Question: I have an old project that comes with its own screensaver. The GUI application for the project has an option to "Configure screensaver" that should bring up my screensaver configuration window (that you would normally get from a Control Panel -> Display -> Personalization -> Screensaver -> Settings.)
To display the configuration window, one needs to call the screensaver process with the '/c' parameter as <URL>. The screensaver itself is placed into the system directory, i.e. '"C:\Windows\System32"'.
So to emulate this from my (32-bit) GUI application I do the following:
'''
//Error checks are omitted for brevity
BOOL bResult = FALSE;
TCHAR buffSysFldr[MAX_PATH];
buffSysFldr[0] = 0;
::GetSystemDirectory(buffSysFldr, SIZEOF(buffSysFldr));
//Make the path, which basically becomes:
// "C:\Windows\System32\mysvr.scr" /c
TCHAR buff[MAX_PATH];
buff[0] = 0;
::StringCbPrintf(buff, sizeof(buff), L""%s\mysvr.scr" /c", buffSysFldr);
STARTUPINFO si = {0};
PROCESS_INFORMATION pi = {0};
ZeroMemory(&si,sizeof(si));
ZeroMemory(&pi,sizeof(pi));
si.cb = sizeof(si);
PVOID OldValue;
Wow64DisableWow64FsRedirection(&OldValue);
//And run it
if(CreateProcess(NULL, buff, NULL, NULL, FALSE,
NORMAL_PRIORITY_CLASS | CREATE_NEW_CONSOLE,
NULL, NULL, &si, &pi))
{
//Success
bResult = TRUE;
}
Wow64RevertWow64FsRedirection(OldValue);
CloseHandle(pi.hProcess);
CloseHandle(pi.hThread);
'''
When I deploy it to the Windows 7 machine, the code above returns 'bResult = TRUE' but my screensaver's configuration window is never shown.
I tried it on both 32-bit and 64-bit Windows 7 thinking that Wow64 redirection has something to do with it, but it still didn't change the outcome.
Any idea why this doesn't work?
PS. When I copy and paste that command into a command prompt it runs just fine and displays my configuration window w/o a problem:

After further review, it turns out that the issue seems to be connected to the fact that my GUI applications runs with <URL>, which seems to be the reason why the screensaver's configuration window is not shown. If I run my GUI app with its regular Medium integrity level, or 'S-1-16-8192', the configuration window shows OK.
Otherwise, I can see that my screensaver's <URL> is never called.
Since integrity level was introduced to prevent processes with lower levels to send messages to processes with higher levels, evidently the screensaver configuration mechanism tries to send some messages to my GUI app (for whatever undocumented reason) and fails and then silently fails as well ...
So this is the latest. I'll appreciate any input on this from whoever knows how to solve this (apart from lowering the integrity level of my GUI app, that I obviously don't want to do.)
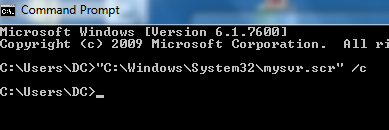
Answer: God damn Microsoft <URL>
For whoever else runs into this -- it turns out one needs to call it as such:
> "C:\Windows\System32\mysvr.scr" /c:N
where N is a window handle of the parent window expressed as an integer. Found it out by checking command line of the configuration window displayed via Control Panel (did it using <URL>
In my case, since my GUI process runs with higher integrity level, doing the following will suffice:
'''
HWND hWndToUse = ::GetDesktopWindow();
::StringCbPrintf(buff, sizeof(buff), L""%s\mysvr.scr" /c:%d", buffSysFldr, (int)hWndToUse);
'''
And that's it!